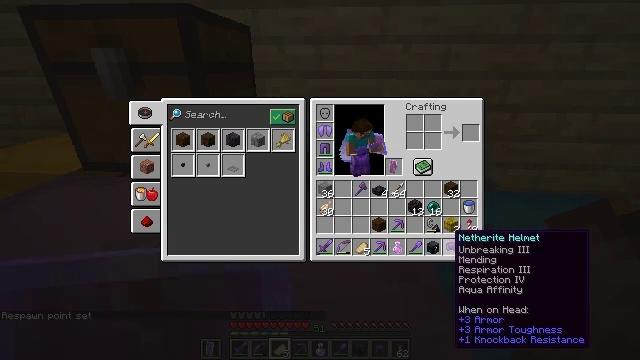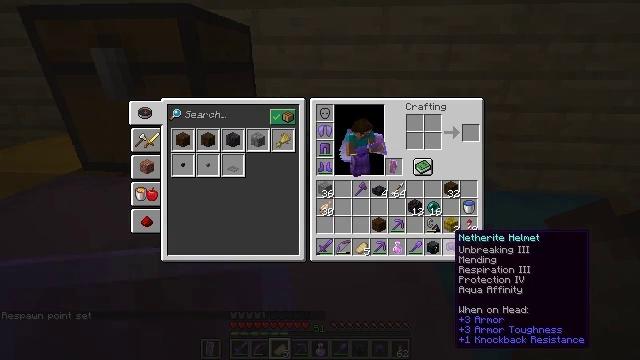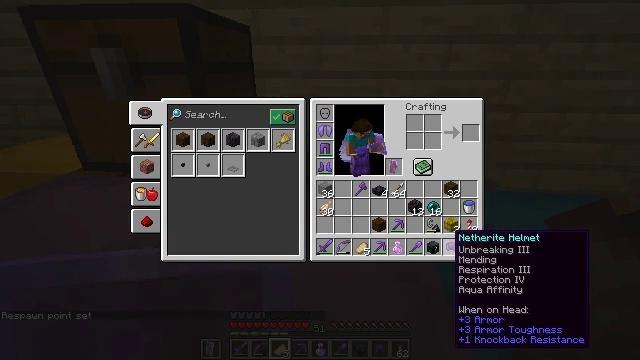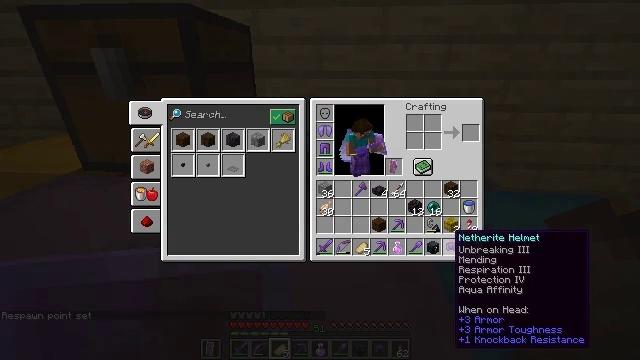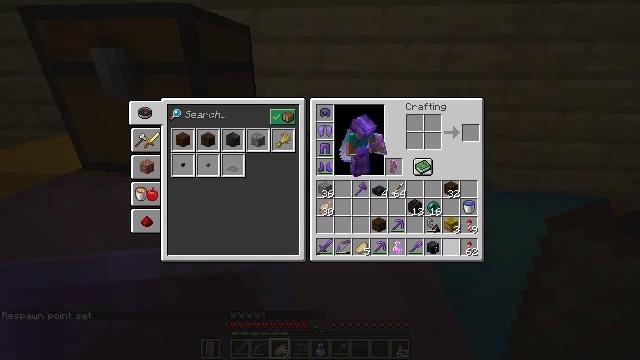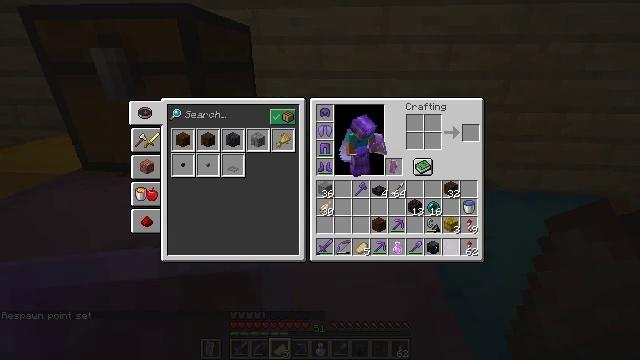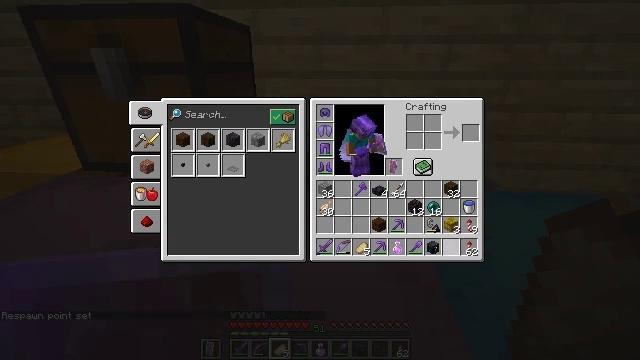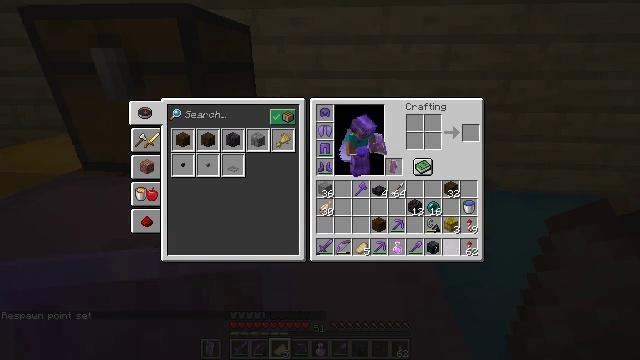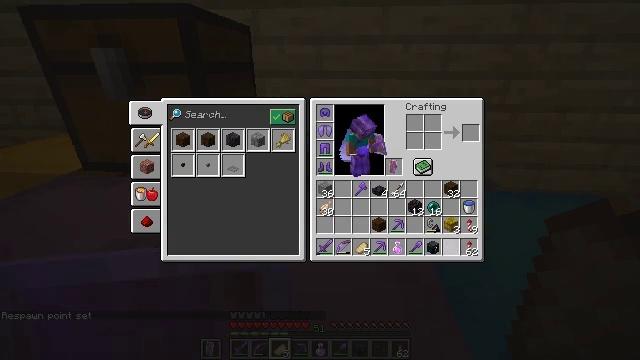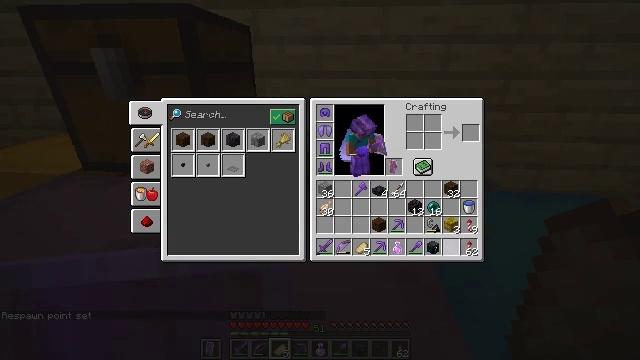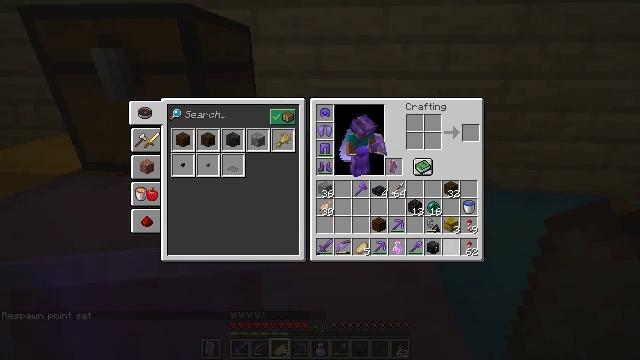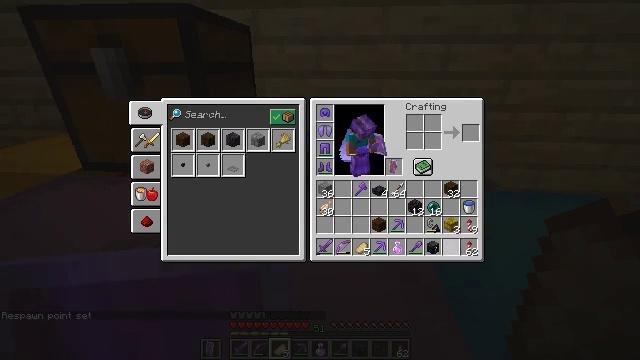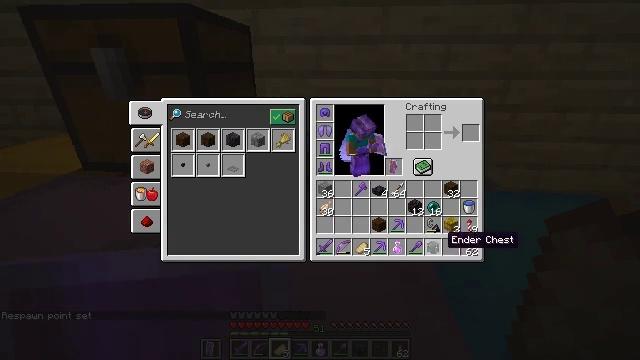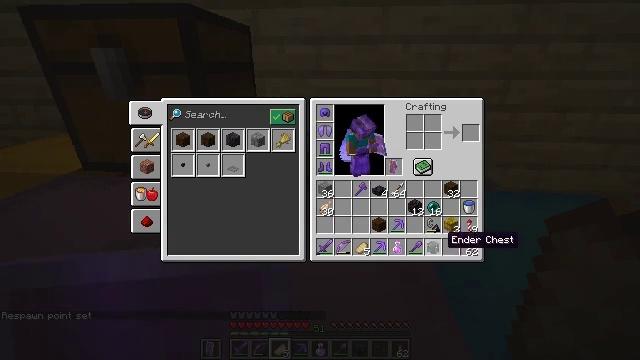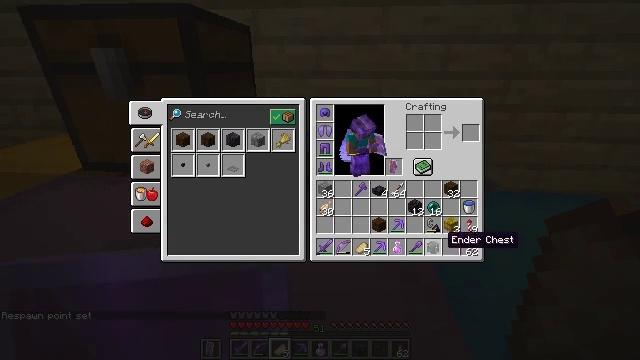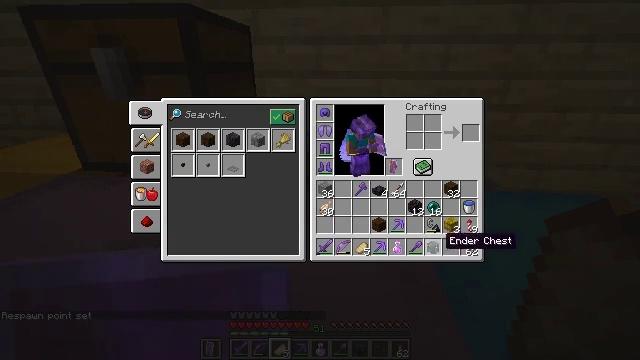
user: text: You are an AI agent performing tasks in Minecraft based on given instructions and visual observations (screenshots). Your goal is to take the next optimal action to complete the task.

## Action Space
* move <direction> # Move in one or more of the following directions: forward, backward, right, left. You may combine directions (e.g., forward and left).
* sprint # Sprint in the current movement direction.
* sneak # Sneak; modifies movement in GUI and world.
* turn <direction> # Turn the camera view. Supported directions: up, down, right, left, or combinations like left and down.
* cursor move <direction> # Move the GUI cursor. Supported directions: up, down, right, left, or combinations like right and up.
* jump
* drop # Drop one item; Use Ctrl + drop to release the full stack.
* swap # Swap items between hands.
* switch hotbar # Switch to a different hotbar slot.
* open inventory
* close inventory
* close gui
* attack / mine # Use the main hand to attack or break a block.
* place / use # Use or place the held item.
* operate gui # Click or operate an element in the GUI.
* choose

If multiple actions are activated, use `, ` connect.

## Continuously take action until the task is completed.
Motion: motion action
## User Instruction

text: Harvest grass block to clear the area.
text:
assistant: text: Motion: sneak
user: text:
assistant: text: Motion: sneak
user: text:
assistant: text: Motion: sneak
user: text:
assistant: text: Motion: sneak, attack / mine
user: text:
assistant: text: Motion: sneak, attack / mine
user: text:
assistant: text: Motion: sneak, attack / mine
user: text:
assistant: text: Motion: sneak
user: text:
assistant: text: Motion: sneak
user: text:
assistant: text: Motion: sneak
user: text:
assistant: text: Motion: no_op
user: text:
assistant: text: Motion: no_op
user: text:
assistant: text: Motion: no_op
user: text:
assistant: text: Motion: no_op
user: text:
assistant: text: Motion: no_op
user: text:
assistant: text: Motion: no_op
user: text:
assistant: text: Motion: no_op
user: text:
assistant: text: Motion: no_op
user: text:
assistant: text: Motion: no_op
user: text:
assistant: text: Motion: no_op
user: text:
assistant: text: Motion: no_op
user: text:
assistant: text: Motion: no_op
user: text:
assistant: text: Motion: no_op
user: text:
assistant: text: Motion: no_op
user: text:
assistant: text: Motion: no_op
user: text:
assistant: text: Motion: no_op
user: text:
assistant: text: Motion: turn right
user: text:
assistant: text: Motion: no_op
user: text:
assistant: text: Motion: no_op
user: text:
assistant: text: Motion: use / place
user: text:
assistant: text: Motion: use / place